Question: I suppose it's some king of gradient used, but I can't tell.
I'd like to use the same in my WinForms application.

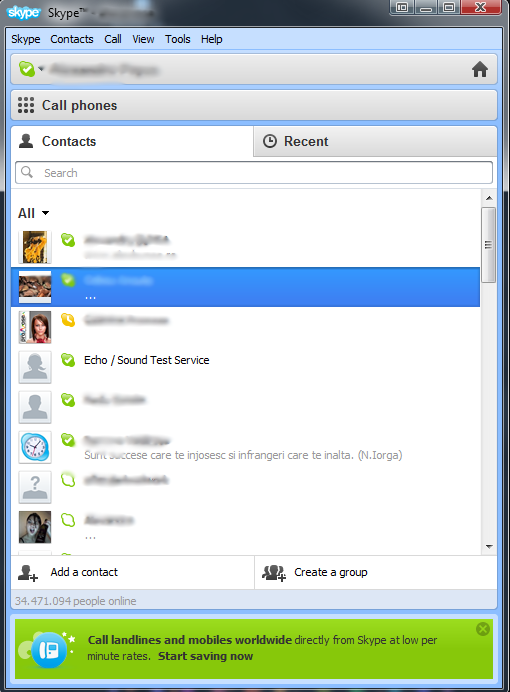
Answer: Easiest way to do something like this is to use a program like Paint.Net to get the RGB values of the colors used in the drawing.
Using a panel as an example:
'''
void panel1_Paint(object sender, PaintEventArgs e) {
e.Graphics.SmoothingMode = SmoothingMode.AntiAlias;
using (LinearGradientBrush br = new LinearGradientBrush(
panel1.ClientRectangle,
Color.FromArgb(52, 151, 254),
Color.FromArgb(61, 129, 243),
LinearGradientMode.Vertical)) {
e.Graphics.FillRectangle(br, panel1.ClientRectangle);
}
using (Pen p = new Pen(Color.FromArgb(37, 110, 184), 2)) {
e.Graphics.DrawRectangle(p, 0, 0,
panel1.ClientSize.Width - 1,
panel1.ClientSize.Height - 1);
}
}
'''
Results in:

Pretty close to the original. You can make adjustments by lightening or darkening the colors used.